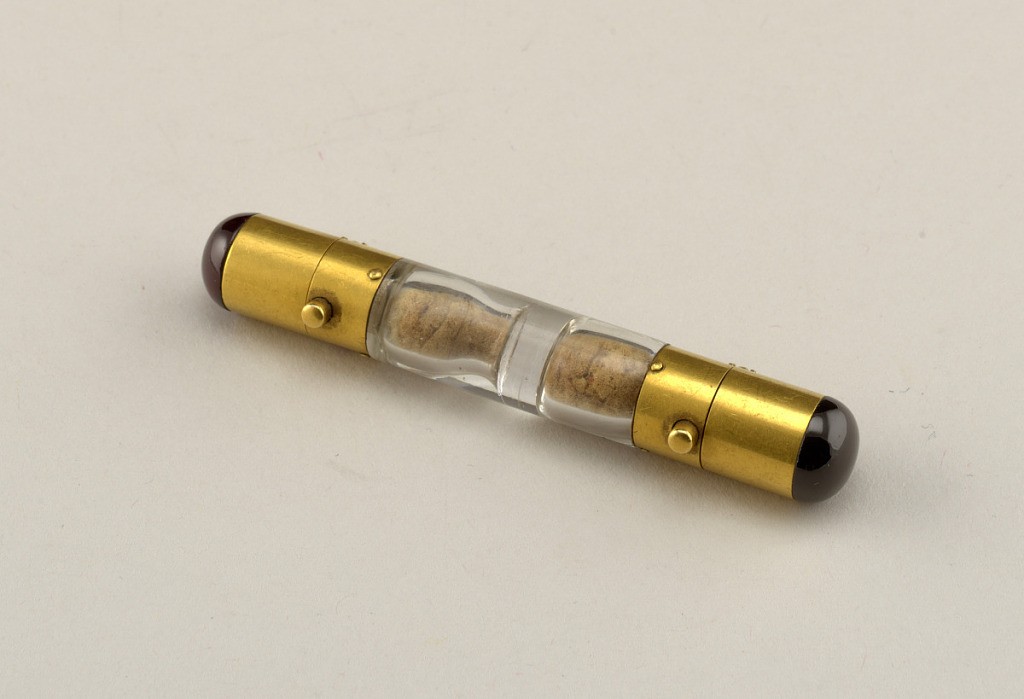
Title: Scent flask
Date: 19th century
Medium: Glass, gold mounts
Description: Bottle is cylindrical shape with glass wall in center dividing its length into two compartments. Wide, gold metal bands at each end, hinged to wider gold bands which hold piece of ruby glass with flattened spherical ends extending beyond, the two metal parts hinged to form covers with spring catcheds. Wad of chamois in each compartment